Question: I currently have two tabs in this page:

What I want to do is that whenever I navigate to this page, I want the page to default to opening the 'Reviews' tab as opposed to the 'Description' tab.
When you hover over the 'Description' tab, you will see this URL pop up 'localhost:8080/#tab-description', and respectively, 'localhost:8080/#tab-review'.
When I open this page, I want to be linked to the second tab, that is '#tab-review', since right now, the default tab is the first one, '#tab-description'.
The redirection happens through a 'View' called 'order_info.tpl', and I used this URL generation:
'<a href="<?php echo $product_url . $product['product_id'] . $tab_review; ?>" class="button"> FEEDBACK </a>'
'$product_url' is the URL I set in my Controller which is defined as 'http://someurl:8080/index.php?route=product/product&product_id=', where '$product['product_id']' is the product ID which is dynamically determined depending on what the product ID that particular page is.
I attempted to add the '#tab-review' anchor to the end of my URL, but that did not solve my problem, i.e. 'http://192.168.16.34:8080/index.php?route=product/product&path=772_774&product_id=1791#tab-review'
Any help would be appreciated
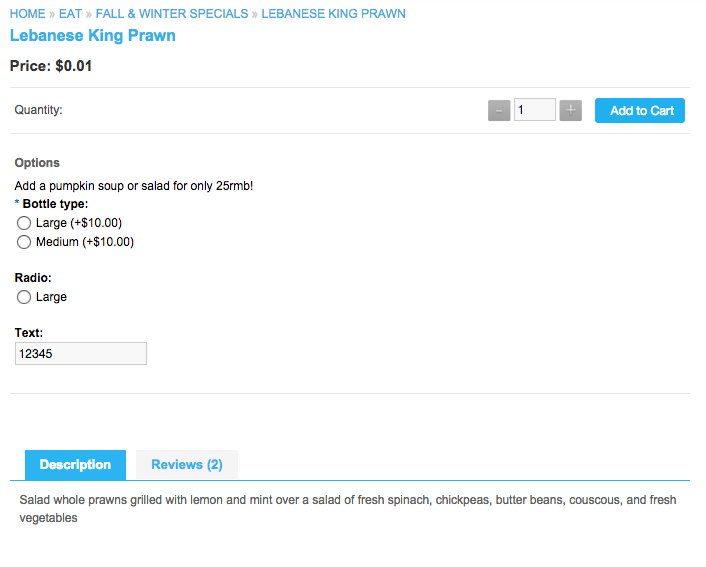
Answer: You can set the tab by initializing the widget with an active option.
'''
$( "#tabs" ).tabs({
active: 1
});
'''
Or set it after initialization:
'''
$( "#tabs" ).tabs( "option", "active", 1 );
'''
Assuming you're using the <URL>